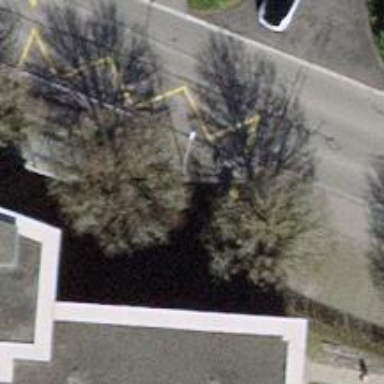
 serving as platform for public transportation."